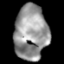
Tissue: lung
Cell type: Epithelial cells
Senescence score: 0.1696
Nuclear area (px): 1781
Mean DAPI intensity: 150.952